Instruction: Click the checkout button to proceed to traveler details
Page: cart
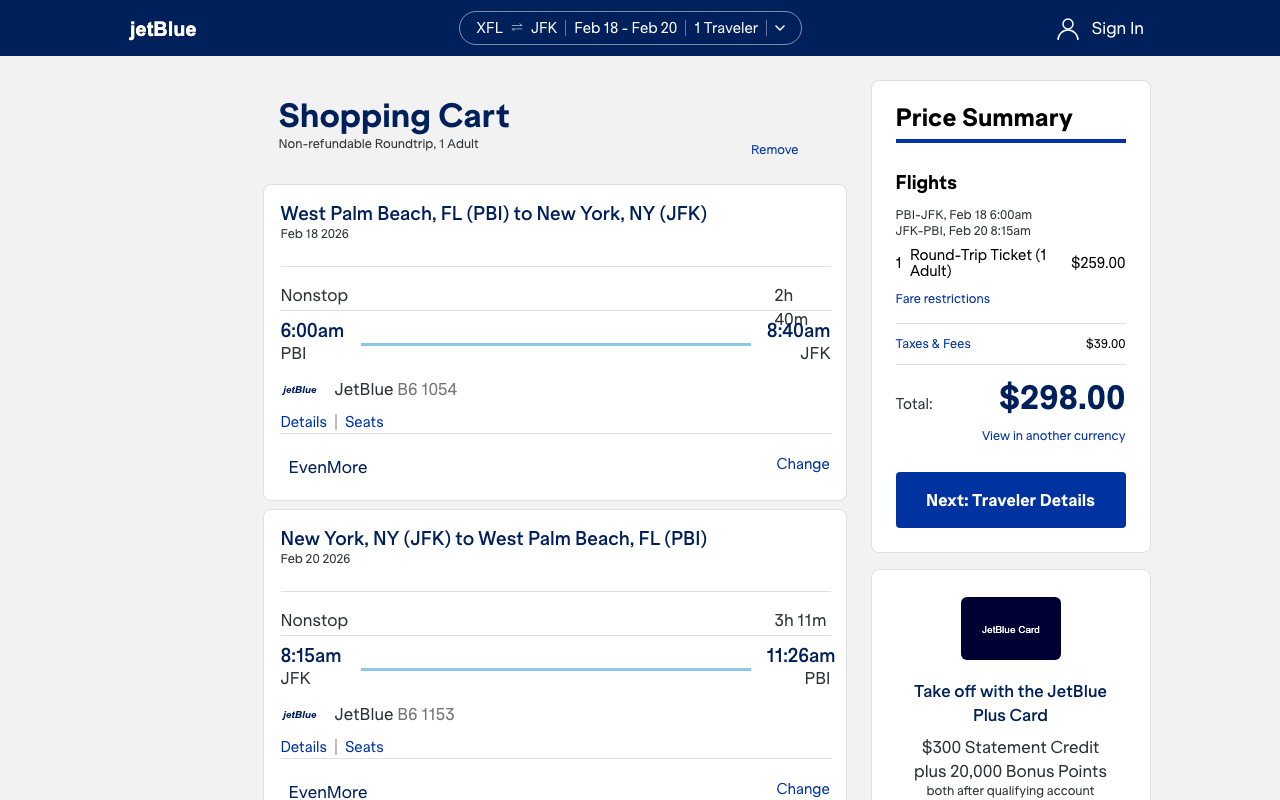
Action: click